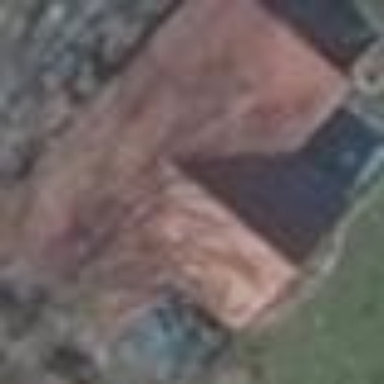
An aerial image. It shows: Detached building.